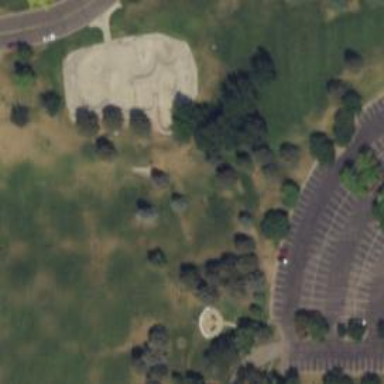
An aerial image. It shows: Disc golf tee.